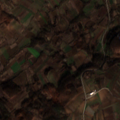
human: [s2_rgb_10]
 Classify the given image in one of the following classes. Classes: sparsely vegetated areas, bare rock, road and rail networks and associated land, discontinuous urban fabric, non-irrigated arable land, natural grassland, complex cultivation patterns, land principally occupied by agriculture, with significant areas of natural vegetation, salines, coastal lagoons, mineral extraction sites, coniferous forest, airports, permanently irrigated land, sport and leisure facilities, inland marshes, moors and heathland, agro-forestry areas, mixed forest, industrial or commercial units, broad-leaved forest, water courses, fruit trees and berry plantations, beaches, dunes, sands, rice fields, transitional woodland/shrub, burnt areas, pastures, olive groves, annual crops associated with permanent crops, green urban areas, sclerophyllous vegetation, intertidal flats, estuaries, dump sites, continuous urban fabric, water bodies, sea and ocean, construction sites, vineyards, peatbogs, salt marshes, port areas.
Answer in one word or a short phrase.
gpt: discontinuous urban fabric, non-irrigated arable land, land principally occupied by agriculture, with significant areas of natural vegetation, broad-leaved forest